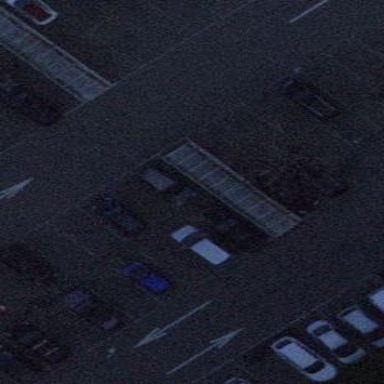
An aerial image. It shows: Trolley bay.